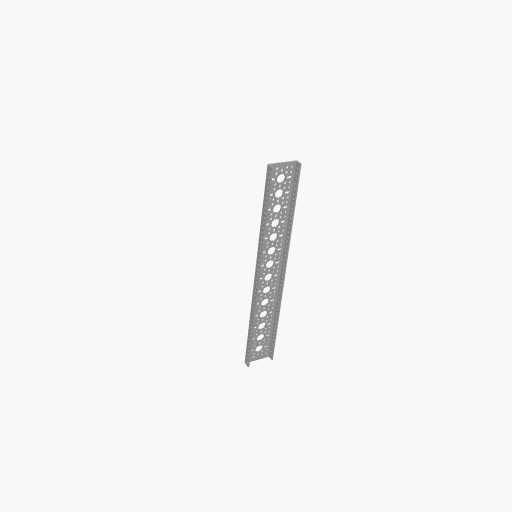
Part: LowSideUChannel14H